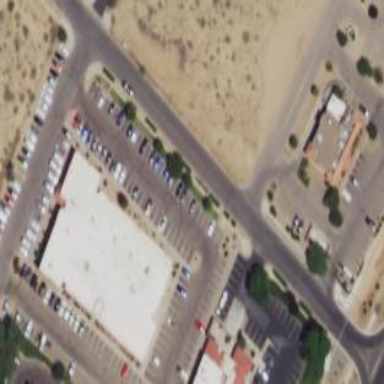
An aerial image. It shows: Parking area with asphalt surface.